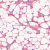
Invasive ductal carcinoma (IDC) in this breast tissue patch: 0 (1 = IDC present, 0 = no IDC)